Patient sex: M
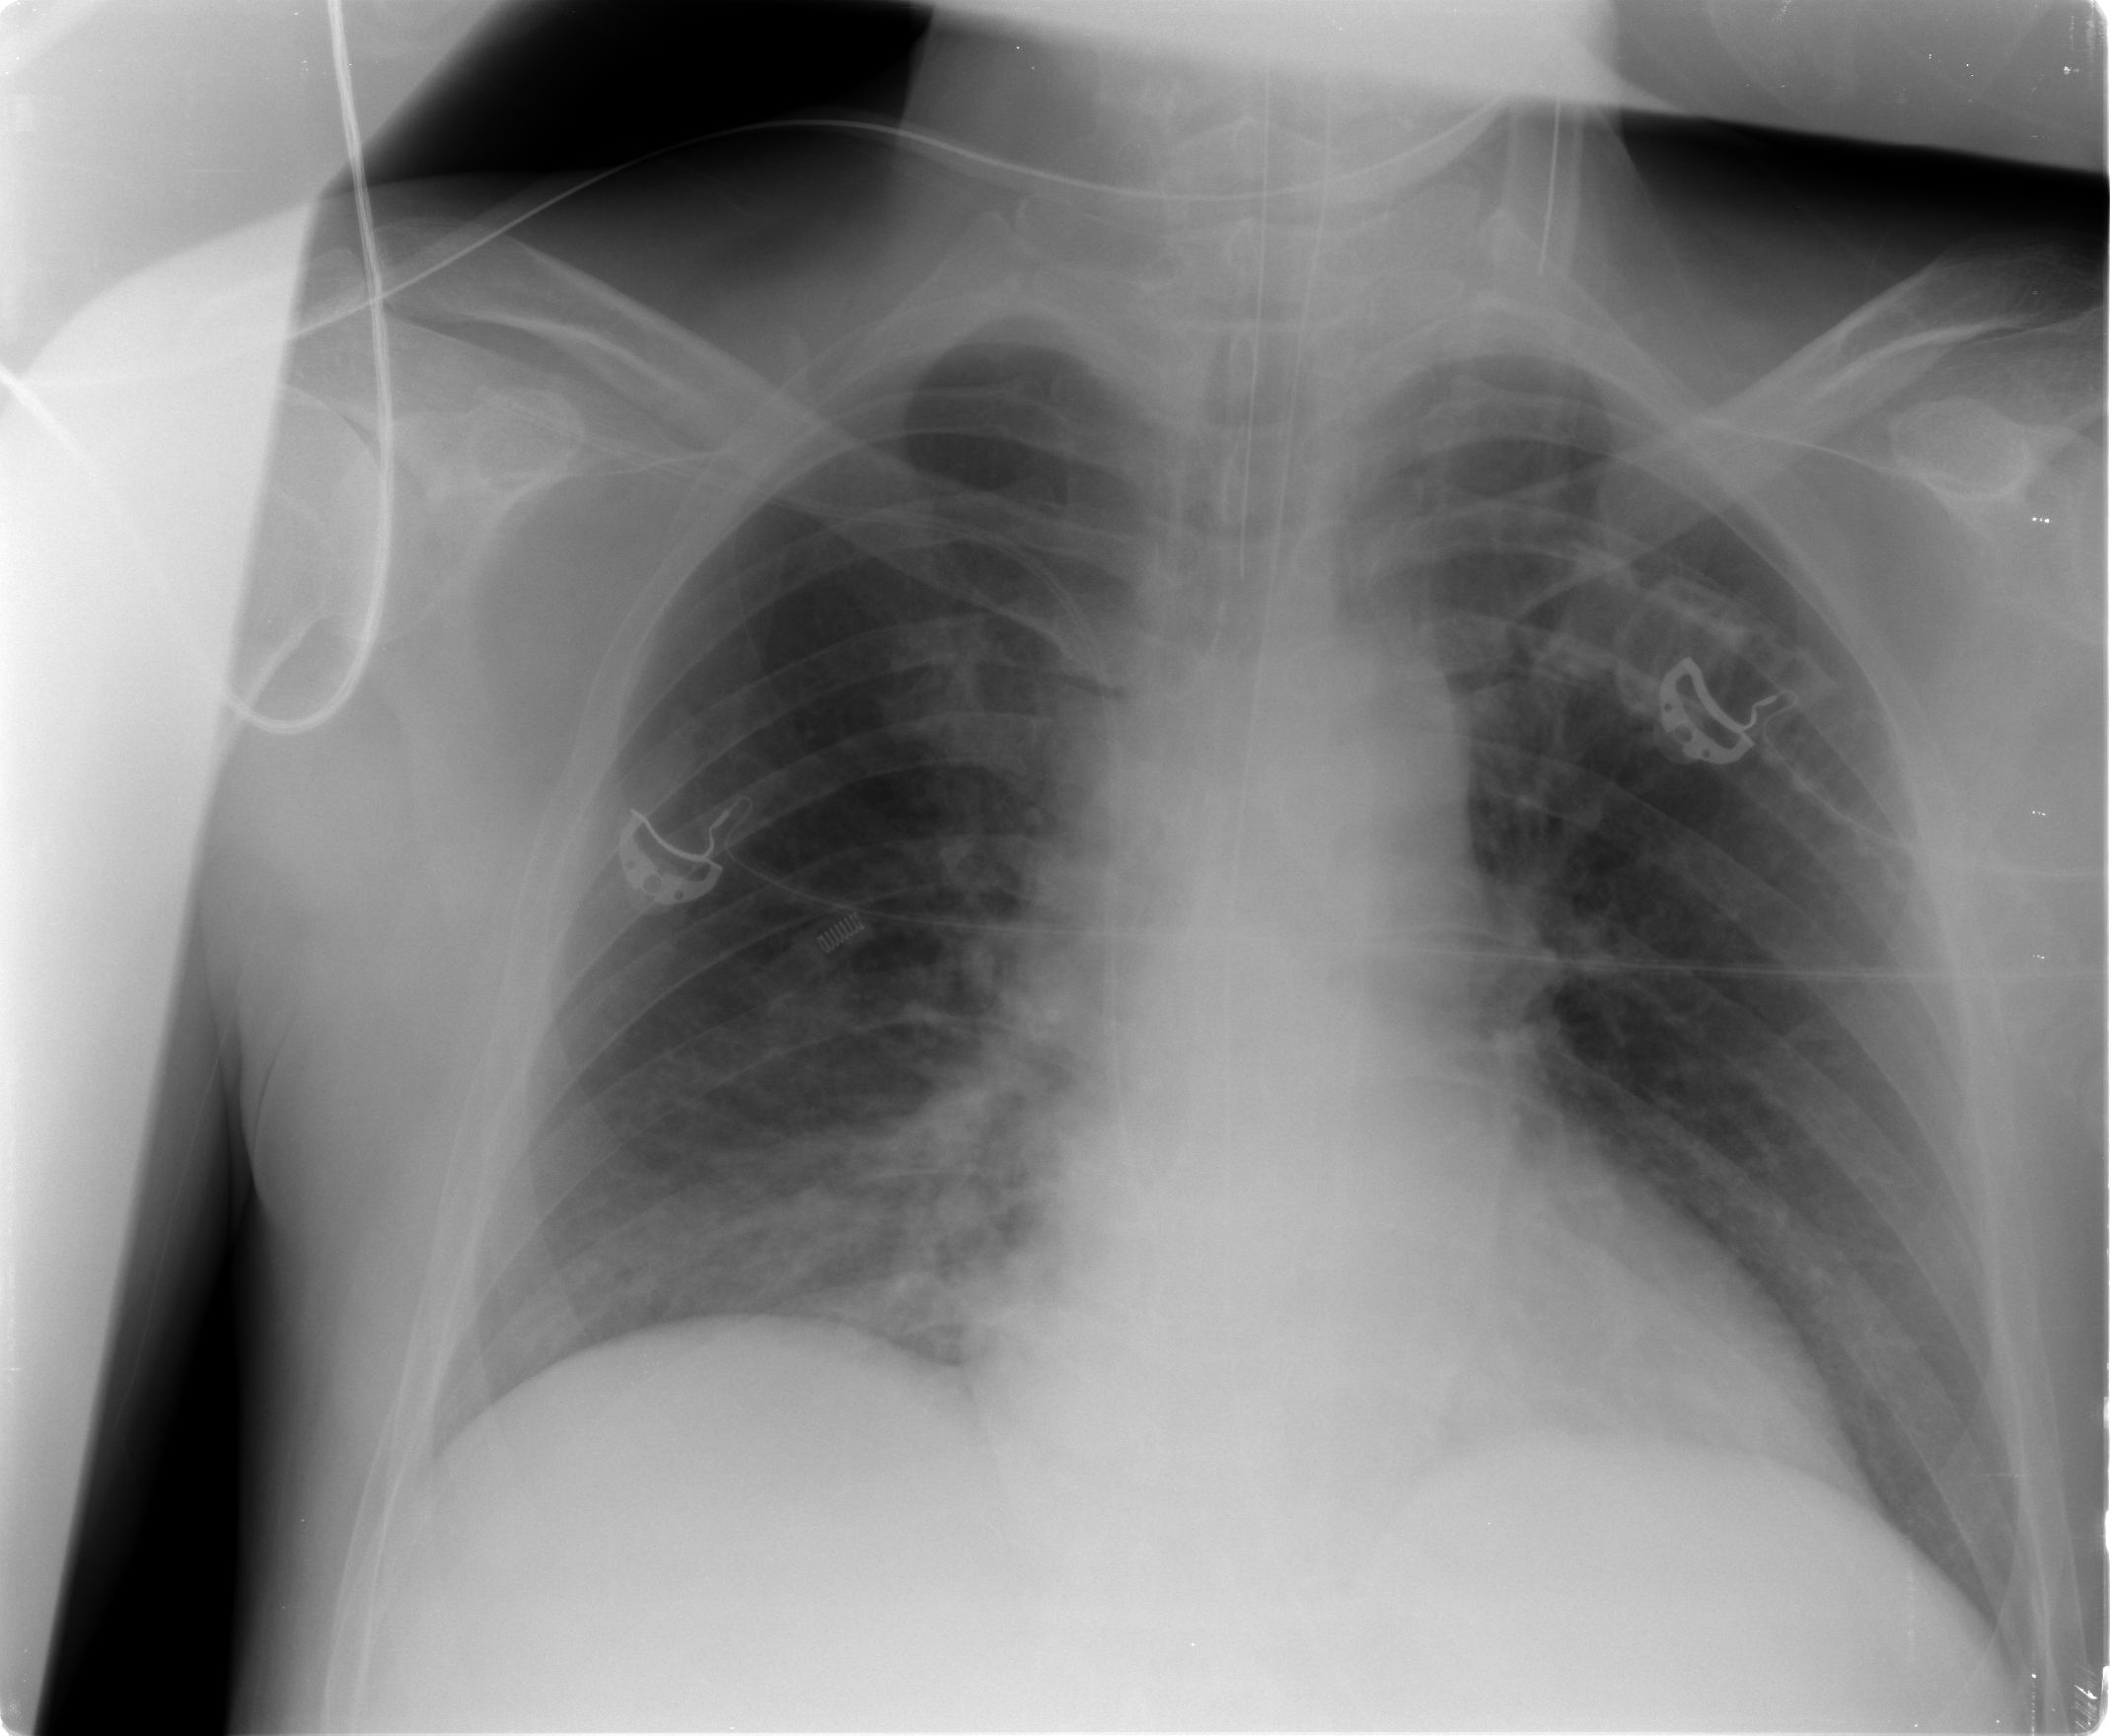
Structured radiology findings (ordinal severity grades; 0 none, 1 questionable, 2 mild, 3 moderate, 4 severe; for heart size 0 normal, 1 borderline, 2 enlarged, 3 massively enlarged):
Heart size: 0
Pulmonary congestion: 0
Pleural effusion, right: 0
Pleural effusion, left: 0
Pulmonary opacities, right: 3
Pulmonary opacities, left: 0
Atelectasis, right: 0
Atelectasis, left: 0